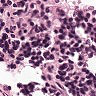
Metastatic tissue present: no